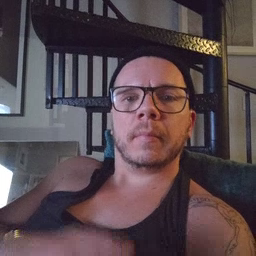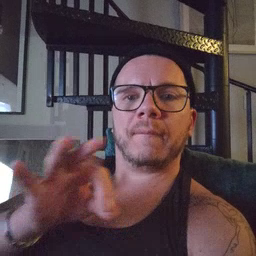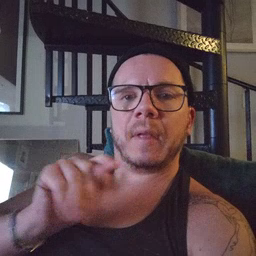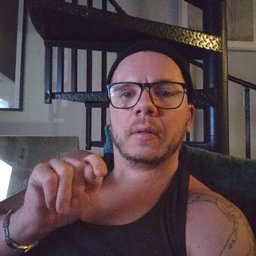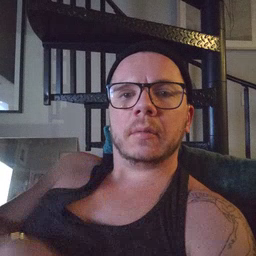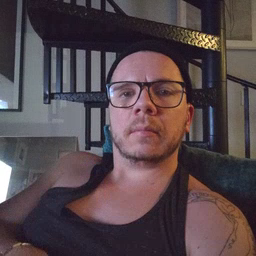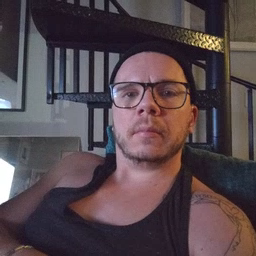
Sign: feet